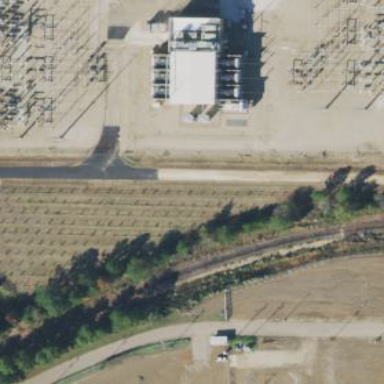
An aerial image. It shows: Substation with fence around it. This substation serves as converter.